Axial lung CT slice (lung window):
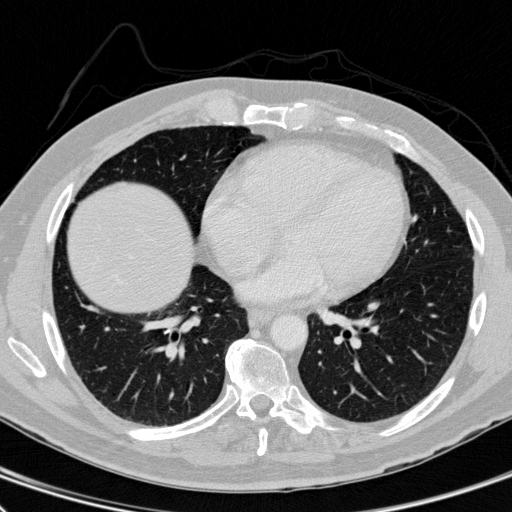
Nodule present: no